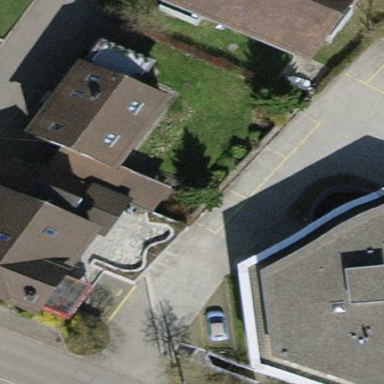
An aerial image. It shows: Building with tiled roof.